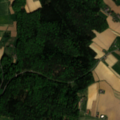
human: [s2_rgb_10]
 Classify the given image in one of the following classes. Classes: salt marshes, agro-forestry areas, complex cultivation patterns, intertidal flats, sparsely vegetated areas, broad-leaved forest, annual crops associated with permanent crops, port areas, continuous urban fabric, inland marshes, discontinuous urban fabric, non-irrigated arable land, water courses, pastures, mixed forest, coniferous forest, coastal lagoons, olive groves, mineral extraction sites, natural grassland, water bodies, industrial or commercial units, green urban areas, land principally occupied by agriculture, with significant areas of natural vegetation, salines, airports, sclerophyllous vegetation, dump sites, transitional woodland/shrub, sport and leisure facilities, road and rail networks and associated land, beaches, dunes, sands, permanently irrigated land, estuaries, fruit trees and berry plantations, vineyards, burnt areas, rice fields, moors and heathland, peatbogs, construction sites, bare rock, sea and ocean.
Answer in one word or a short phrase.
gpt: non-irrigated arable land, complex cultivation patterns, mixed forest